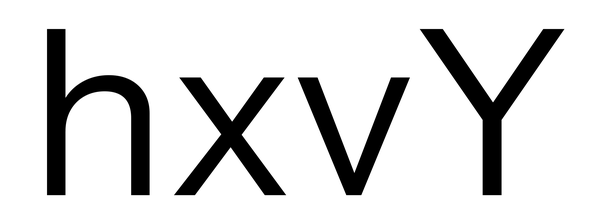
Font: InstrumentSans_Regular